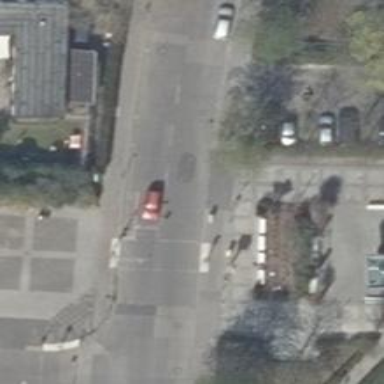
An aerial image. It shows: Road with traffic signals.